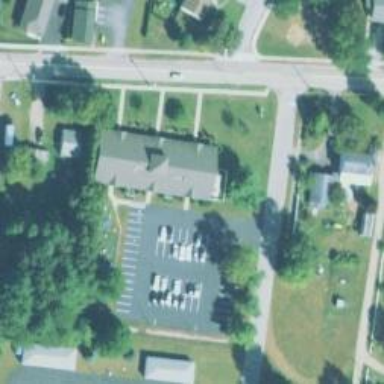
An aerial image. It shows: Kindergarten.